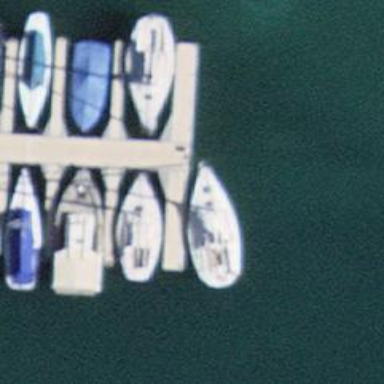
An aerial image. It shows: Man-made pier.